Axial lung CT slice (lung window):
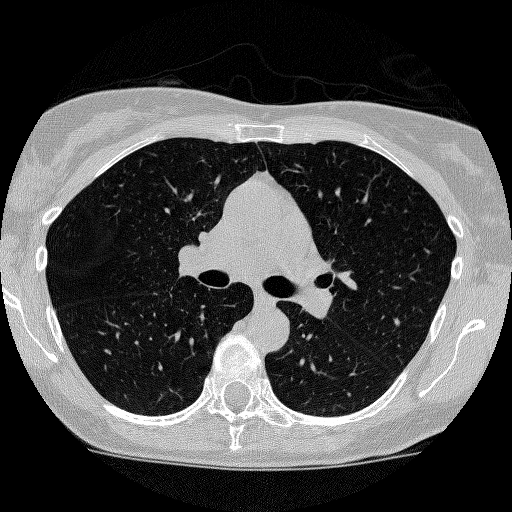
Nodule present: no